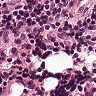
Metastatic tissue present: no